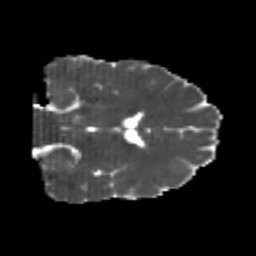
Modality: MD
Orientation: coronal
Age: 24
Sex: male
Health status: healthy
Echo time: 0.074 s